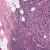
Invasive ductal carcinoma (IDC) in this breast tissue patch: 1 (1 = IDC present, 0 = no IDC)